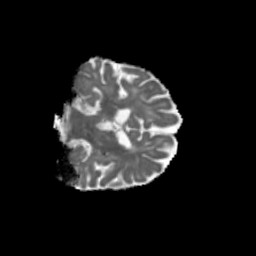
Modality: MD
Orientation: coronal
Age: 75
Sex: male
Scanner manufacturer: siemens
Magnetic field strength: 3 T
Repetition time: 5.47 s
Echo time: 0.0854 s